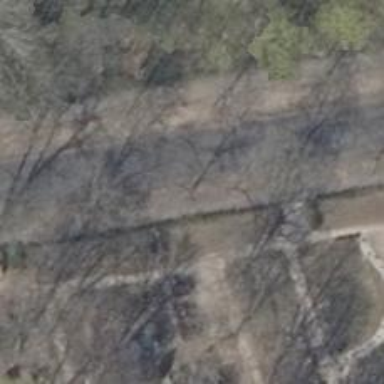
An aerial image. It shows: Deciduous tree along avenue.